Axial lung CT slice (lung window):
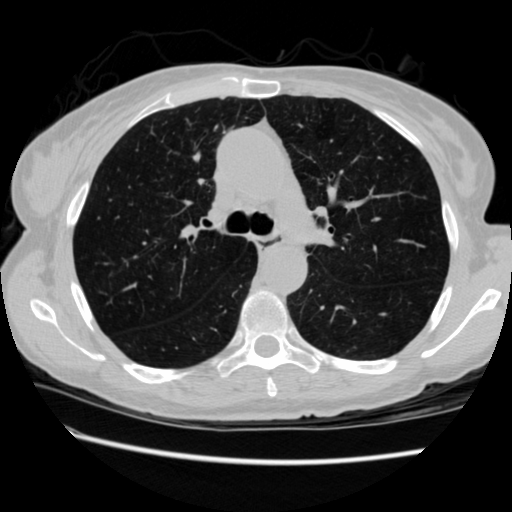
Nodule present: no